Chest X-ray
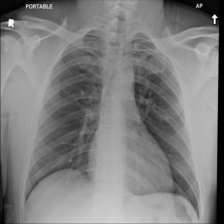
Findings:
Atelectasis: negative
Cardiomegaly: negative
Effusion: negative
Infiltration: negative
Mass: negative
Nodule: negative
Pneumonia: negative
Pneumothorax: negative
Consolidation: negative
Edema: negative
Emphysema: negative
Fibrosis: negative
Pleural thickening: negative
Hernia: negative